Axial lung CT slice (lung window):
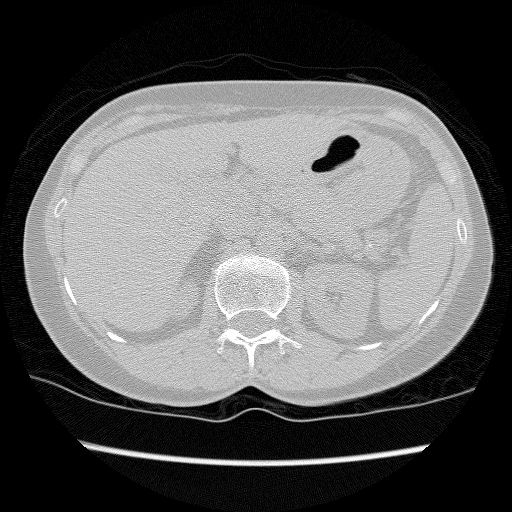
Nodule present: no